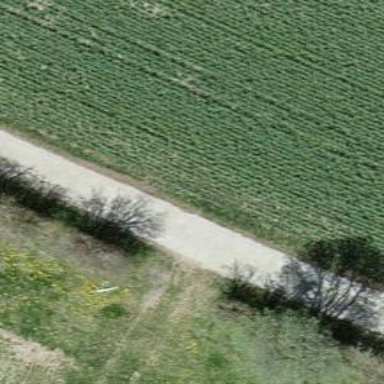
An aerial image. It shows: Well-maintained track road of grade 1.